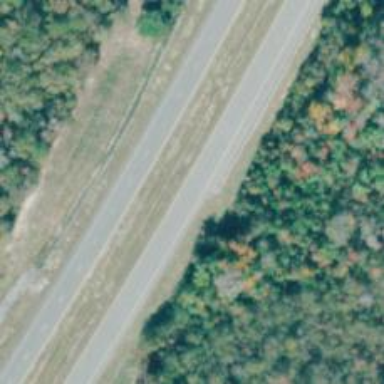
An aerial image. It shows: Expressway with asphalt surface classified as trunk highway.